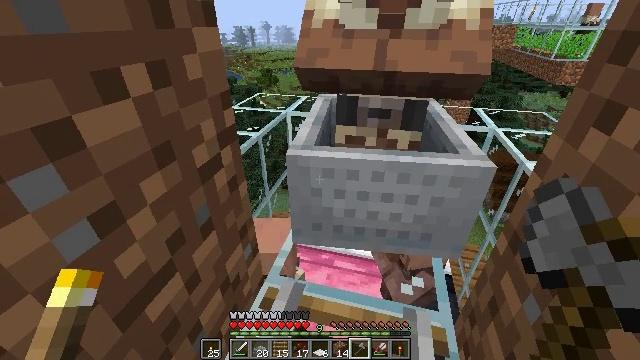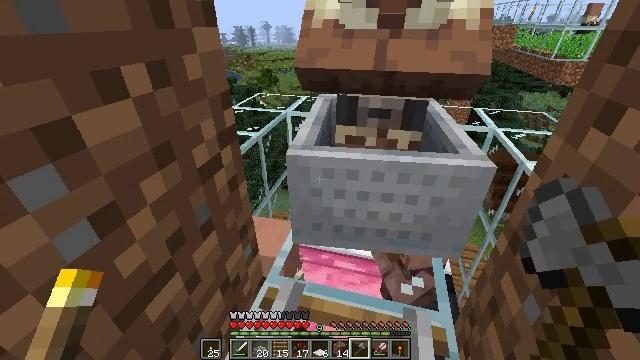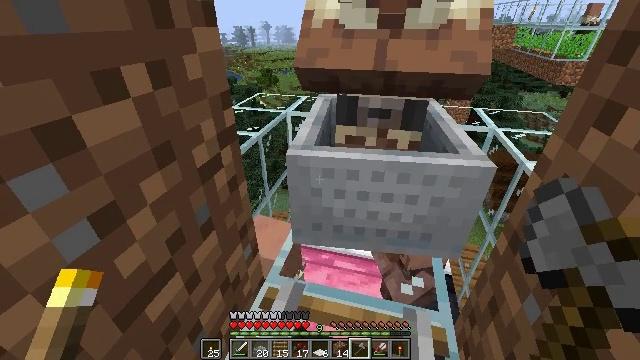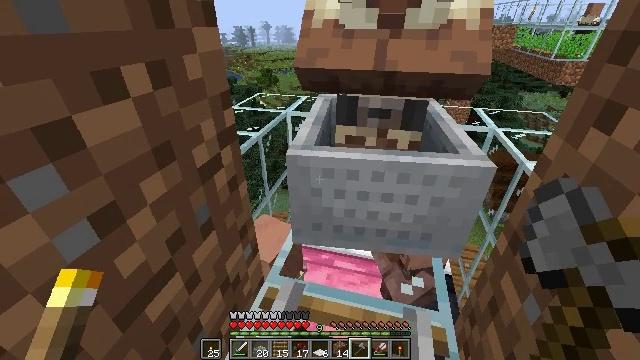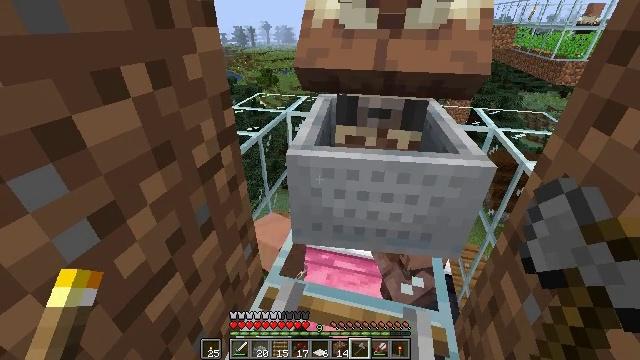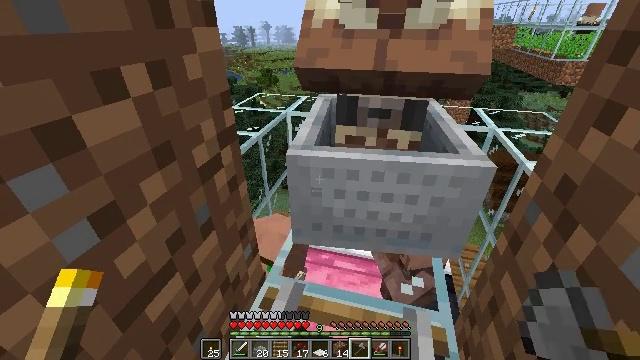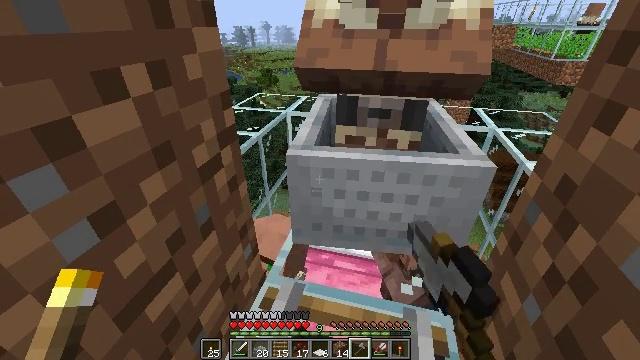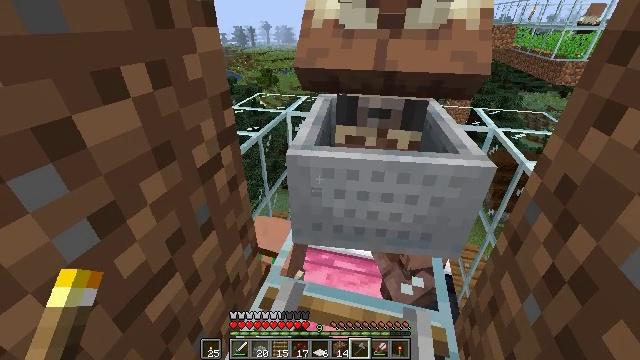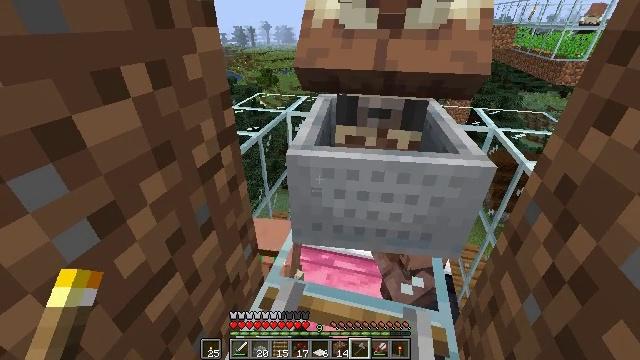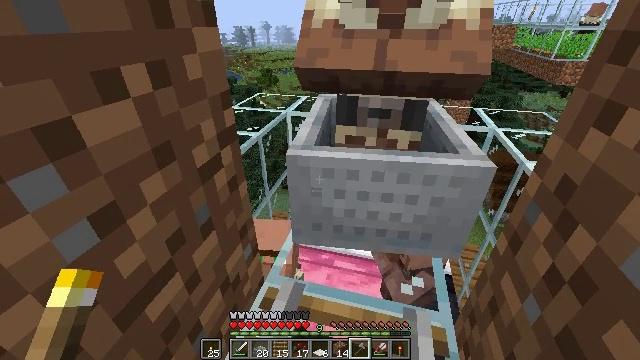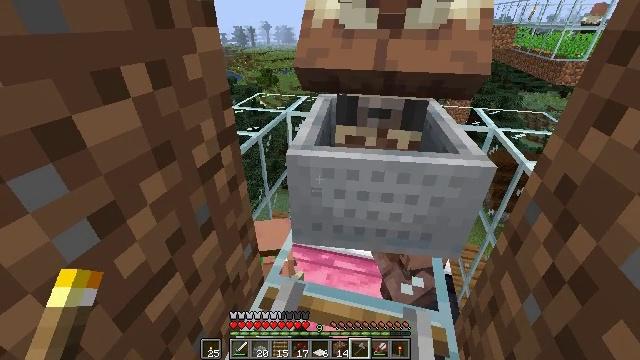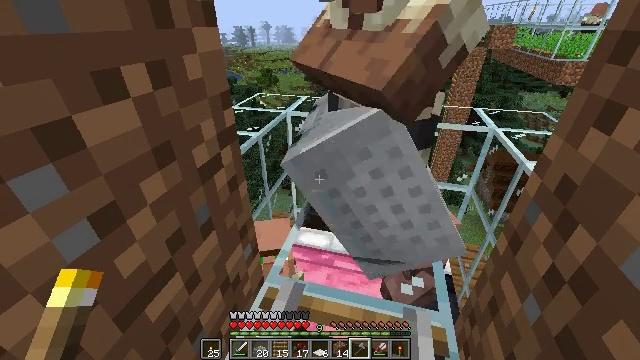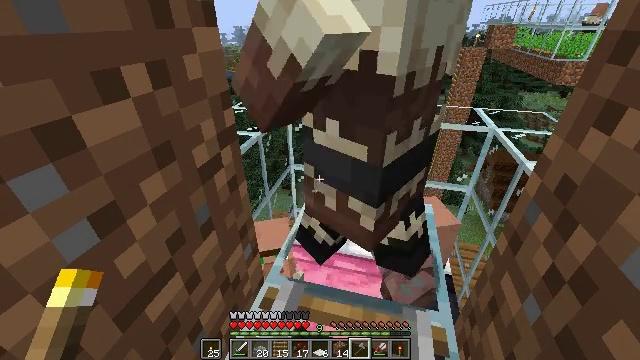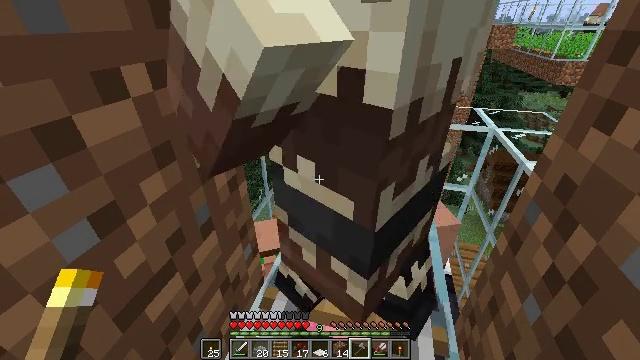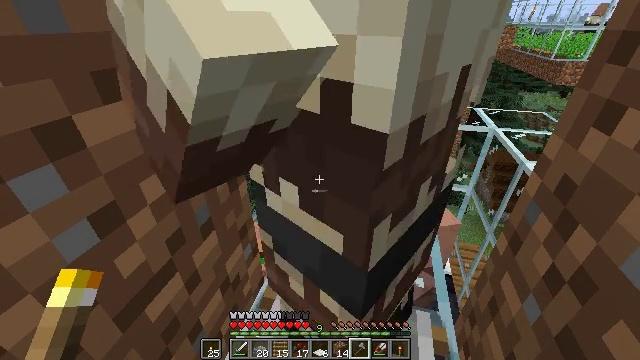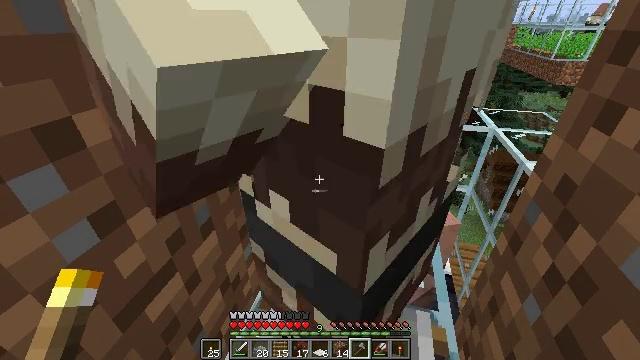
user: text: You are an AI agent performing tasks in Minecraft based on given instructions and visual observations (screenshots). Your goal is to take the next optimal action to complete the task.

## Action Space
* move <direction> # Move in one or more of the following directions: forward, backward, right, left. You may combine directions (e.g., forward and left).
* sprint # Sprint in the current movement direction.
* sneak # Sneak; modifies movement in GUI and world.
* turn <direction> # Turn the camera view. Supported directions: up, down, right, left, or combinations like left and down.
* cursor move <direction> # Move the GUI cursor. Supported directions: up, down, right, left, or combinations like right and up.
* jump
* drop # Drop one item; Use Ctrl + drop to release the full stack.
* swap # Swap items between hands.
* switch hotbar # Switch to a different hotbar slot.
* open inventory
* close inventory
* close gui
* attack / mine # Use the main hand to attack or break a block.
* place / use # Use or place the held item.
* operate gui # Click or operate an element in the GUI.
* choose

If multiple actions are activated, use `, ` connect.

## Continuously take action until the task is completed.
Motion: motion action
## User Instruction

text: Remove the glass to use the space.
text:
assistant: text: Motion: sneak
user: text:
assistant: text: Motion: sneak
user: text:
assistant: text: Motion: sneak
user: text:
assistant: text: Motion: sneak
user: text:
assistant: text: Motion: sneak, attack / mine
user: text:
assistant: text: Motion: sneak, attack / mine
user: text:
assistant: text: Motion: sneak, attack / mine
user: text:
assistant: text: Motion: sneak
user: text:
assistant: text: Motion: sneak
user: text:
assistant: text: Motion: sneak
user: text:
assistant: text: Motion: sneak
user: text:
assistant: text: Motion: sneak
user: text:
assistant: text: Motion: sneak
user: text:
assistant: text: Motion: sneak
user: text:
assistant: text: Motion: sneak
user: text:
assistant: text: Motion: sneak
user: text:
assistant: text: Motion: sneak
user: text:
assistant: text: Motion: sneak
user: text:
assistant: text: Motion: sneak
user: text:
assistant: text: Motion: sneak
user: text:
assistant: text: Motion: sneak
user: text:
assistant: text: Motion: sneak
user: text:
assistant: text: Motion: sneak, turn right and down
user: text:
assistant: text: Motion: move forward, sneak, turn right
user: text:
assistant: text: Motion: move forward, sneak
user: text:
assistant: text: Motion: move forward, sneak
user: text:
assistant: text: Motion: move forward, sneak
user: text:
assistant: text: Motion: sneak
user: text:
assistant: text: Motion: sneak
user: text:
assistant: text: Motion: sneak